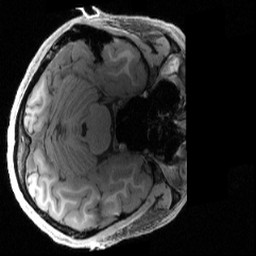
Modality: T1w
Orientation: axial
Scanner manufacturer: siemens
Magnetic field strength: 3 T
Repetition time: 2.4 s
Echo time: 0.00222 s